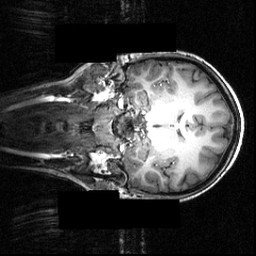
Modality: T1w
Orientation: coronal
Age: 12
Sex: female
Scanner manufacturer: siemens
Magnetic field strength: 3.951 T
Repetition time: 1.5 s
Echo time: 0.00335 s